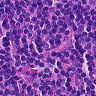
Metastatic tissue present: no